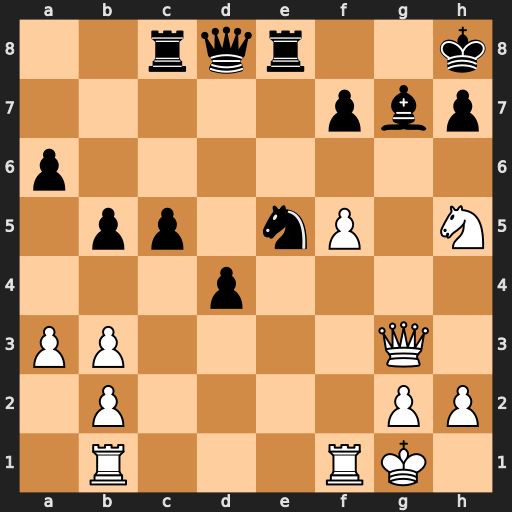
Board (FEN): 2rqr2k/5pbp/p7/1pp1nP1N/3p4/PP4Q1/1P4PP/1R3RK1
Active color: w
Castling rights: -
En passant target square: -
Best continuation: Qxg7#